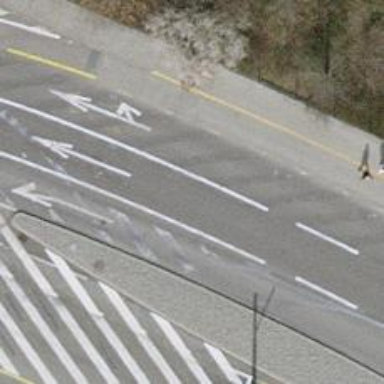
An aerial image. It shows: Primary highway with separate asphalt sidewalk.